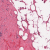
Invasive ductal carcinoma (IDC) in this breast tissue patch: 0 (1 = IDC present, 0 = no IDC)